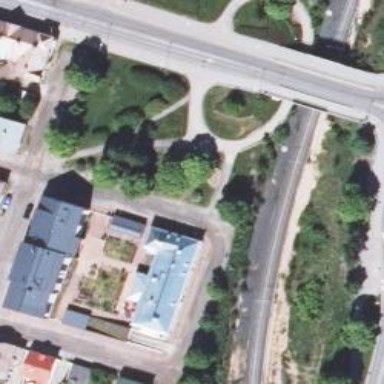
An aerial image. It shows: Cycleway.